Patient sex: M
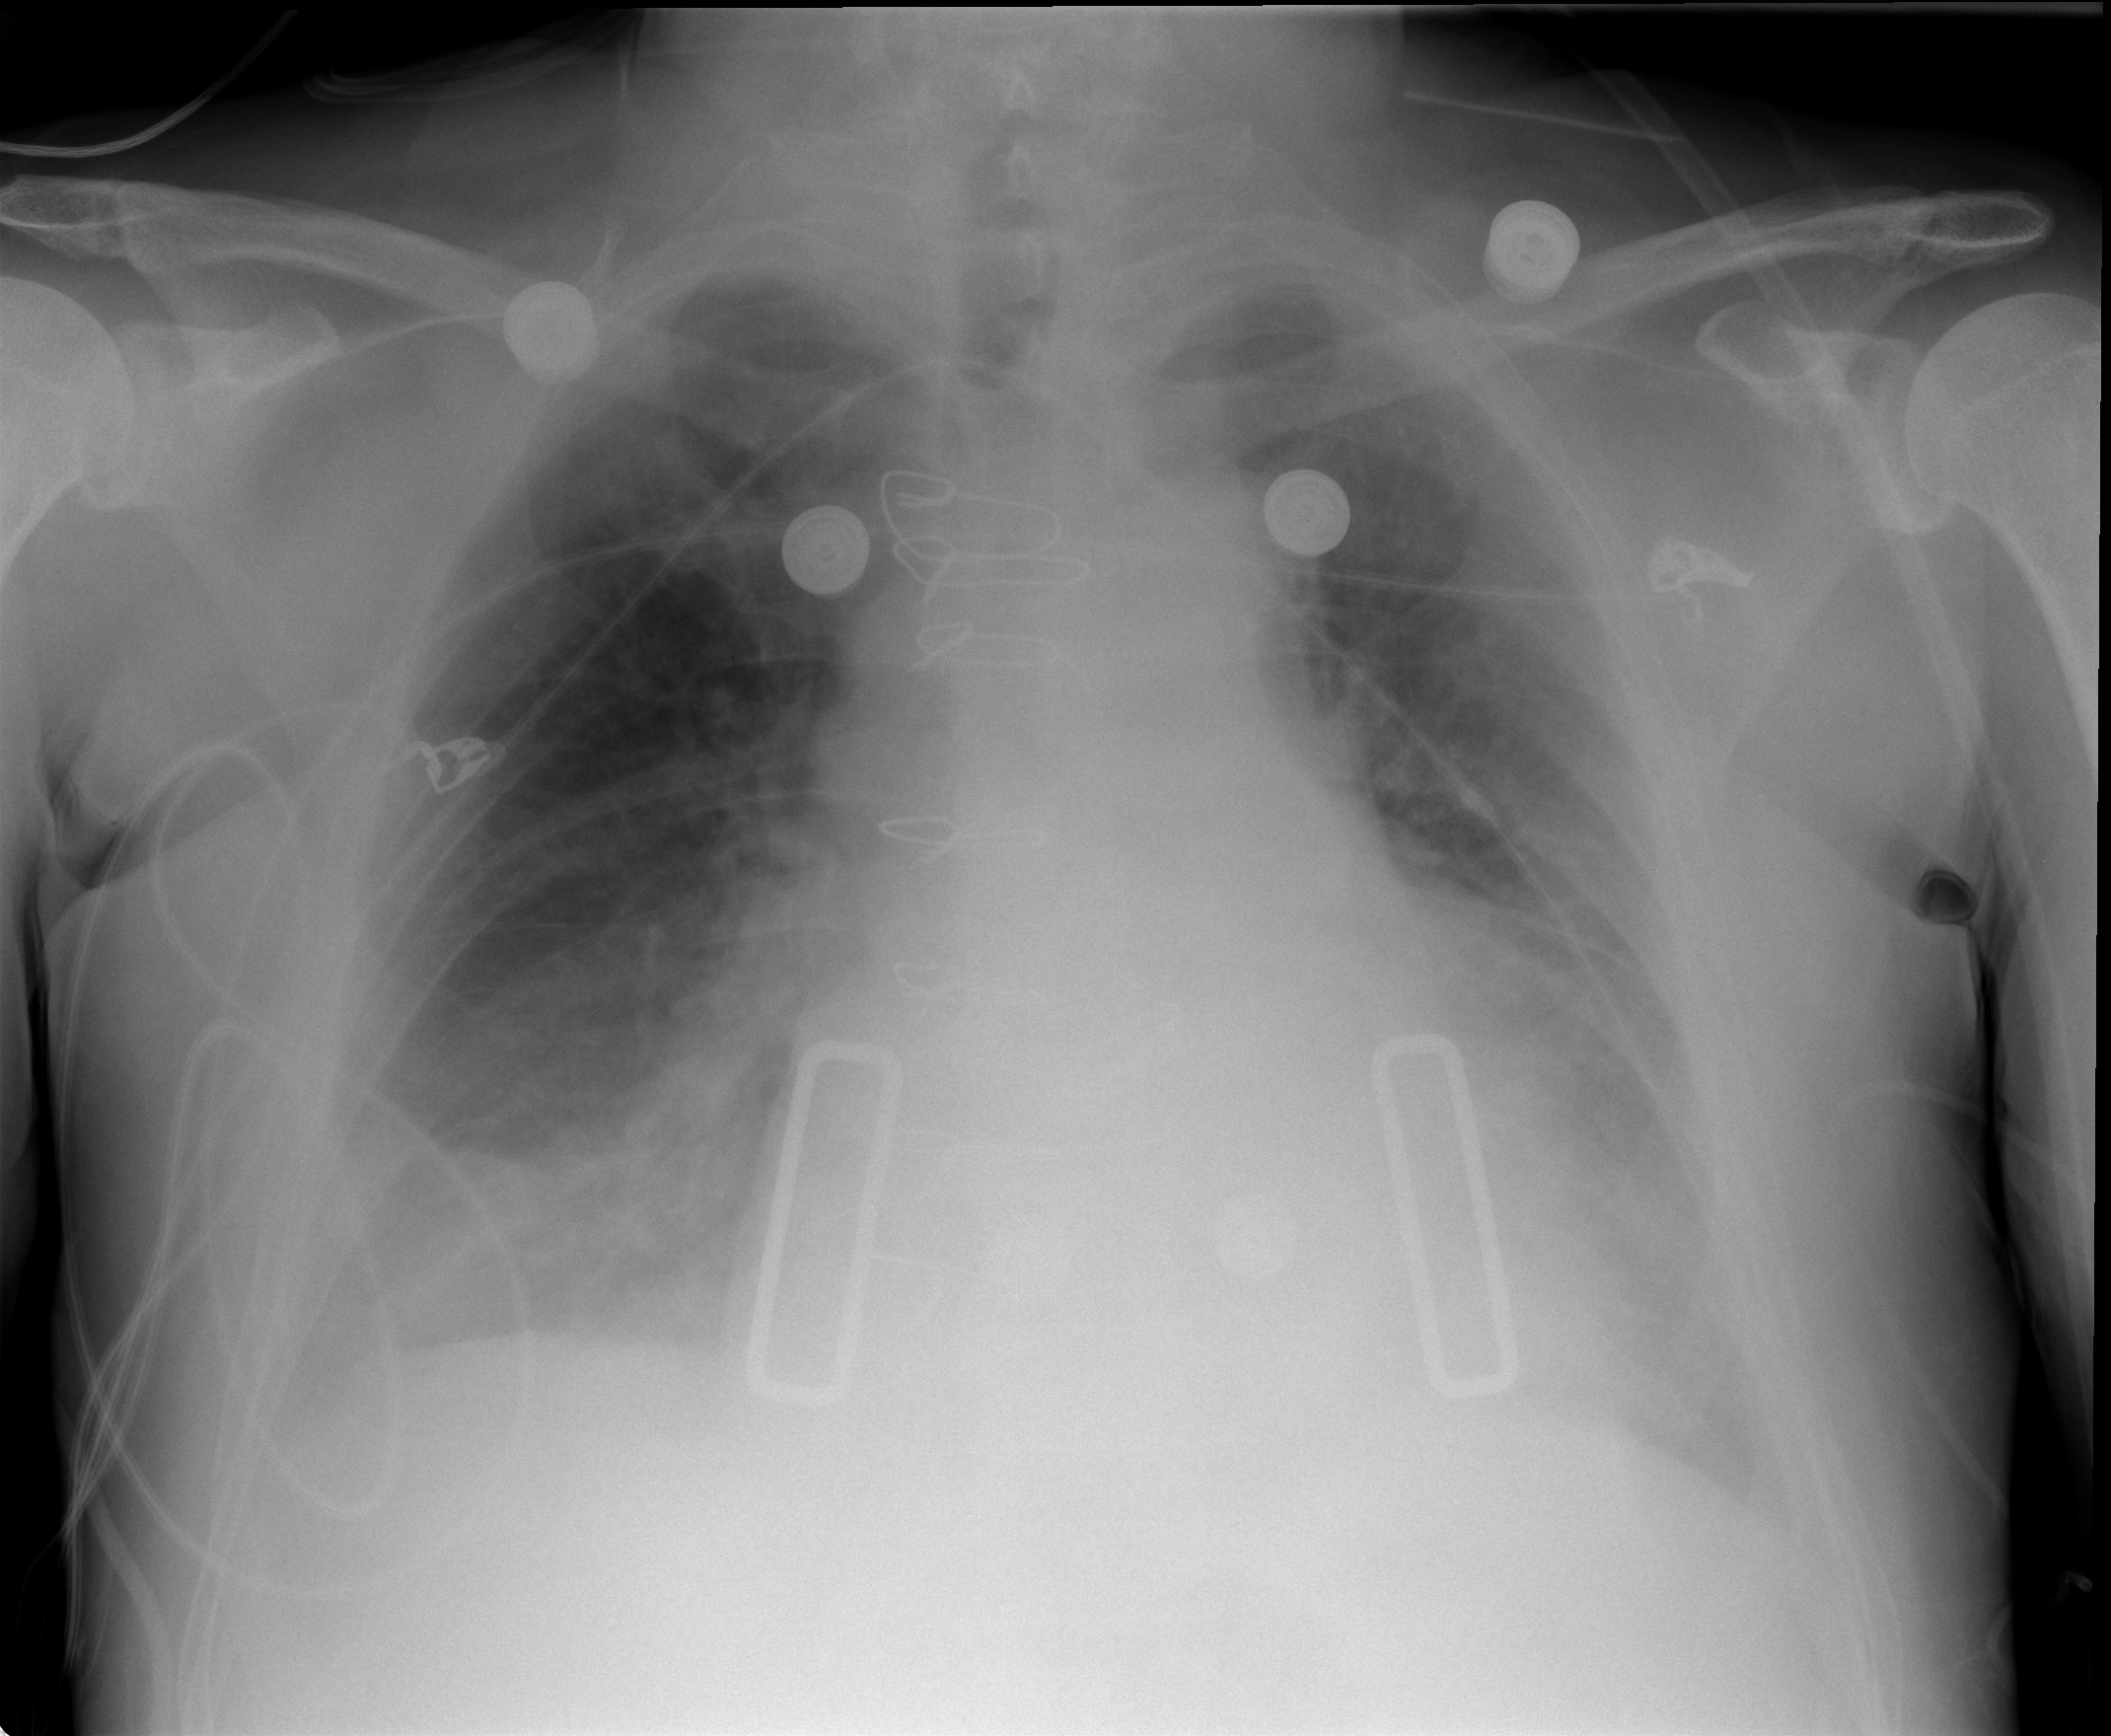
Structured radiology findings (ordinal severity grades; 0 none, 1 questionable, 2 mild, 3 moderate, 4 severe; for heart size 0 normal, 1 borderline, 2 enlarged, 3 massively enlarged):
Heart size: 2
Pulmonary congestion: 0
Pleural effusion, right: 2
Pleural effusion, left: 1
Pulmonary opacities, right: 0
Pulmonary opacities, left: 0
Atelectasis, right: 2
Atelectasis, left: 2